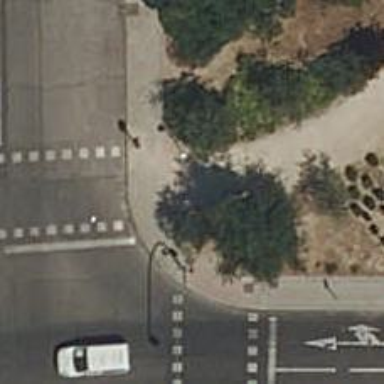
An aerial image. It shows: Compacted footway.